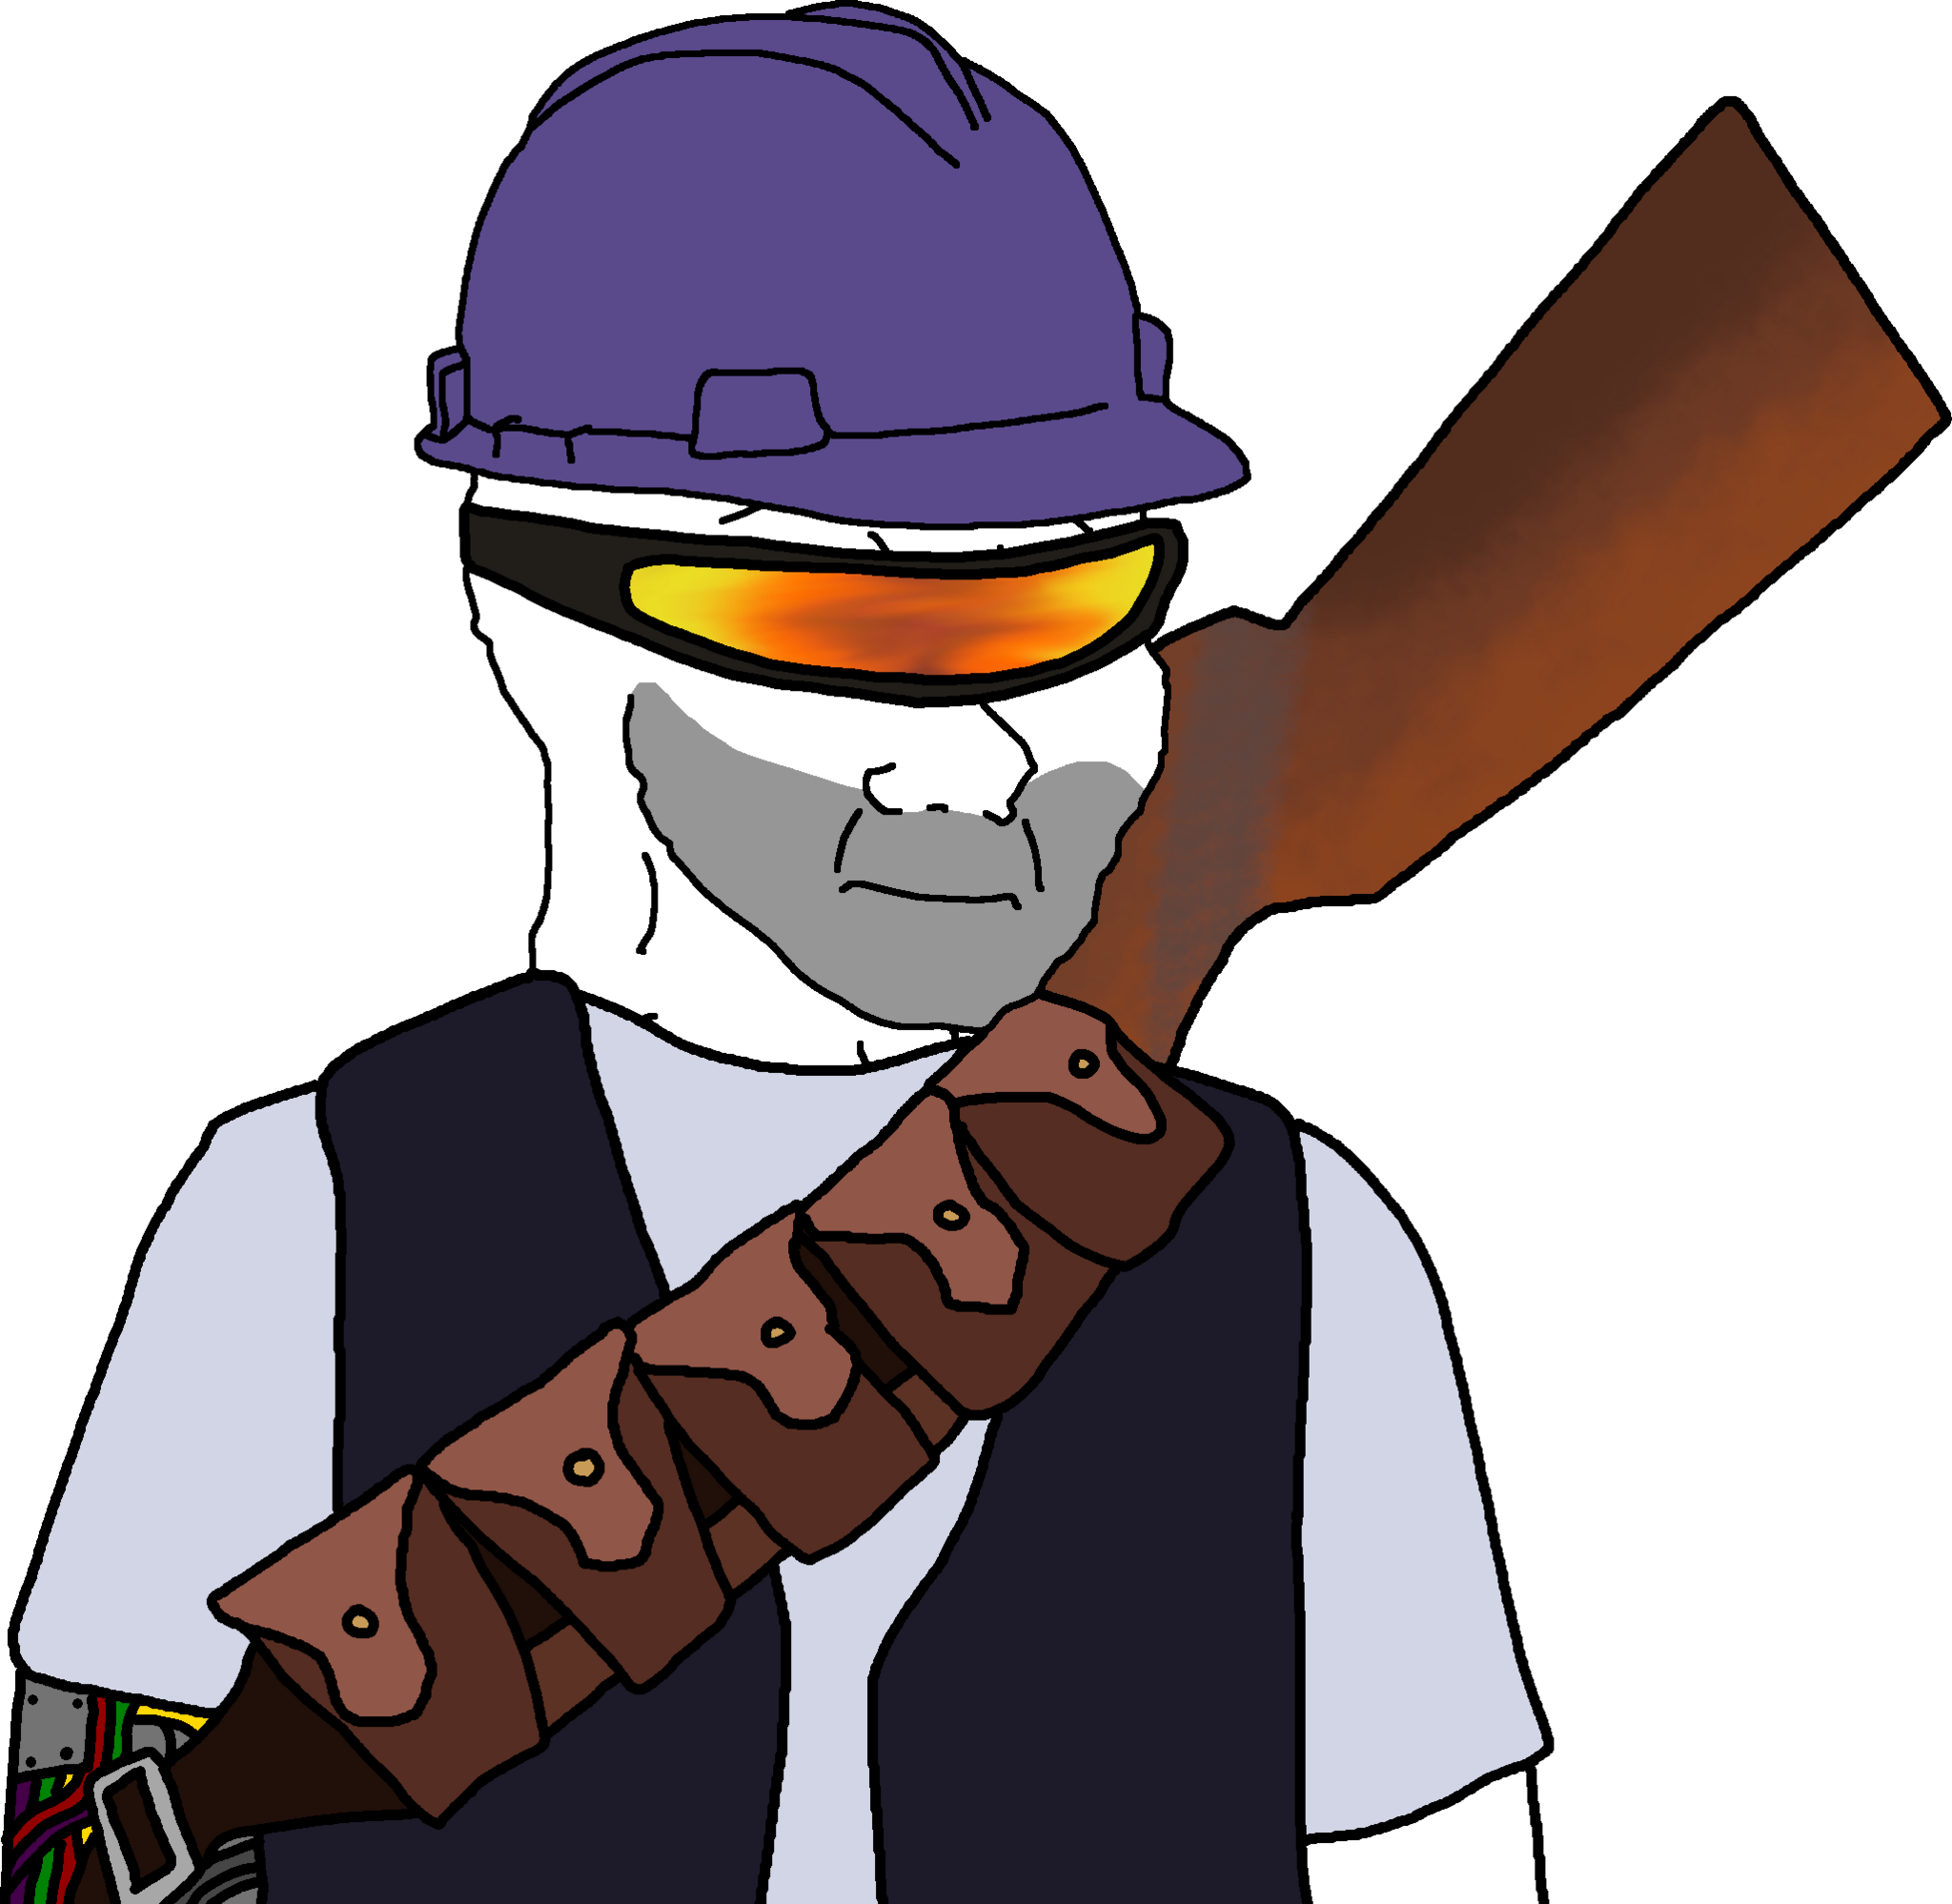
Label: 5_Doomer